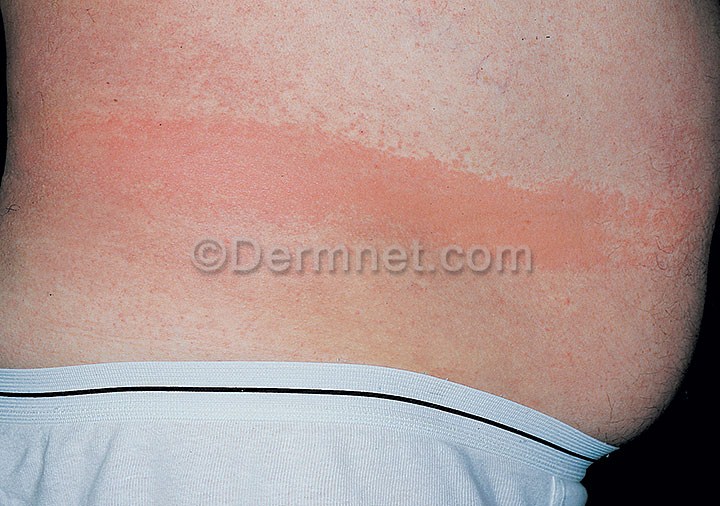
Disease: Poison Ivy Photos and other Contact Dermatitis